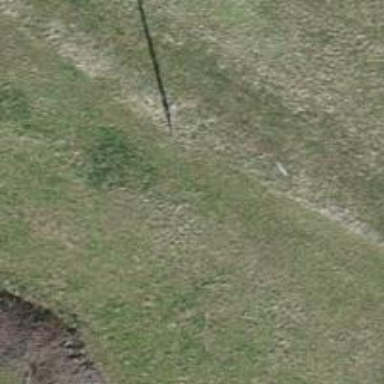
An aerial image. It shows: Power pole.